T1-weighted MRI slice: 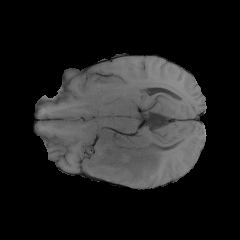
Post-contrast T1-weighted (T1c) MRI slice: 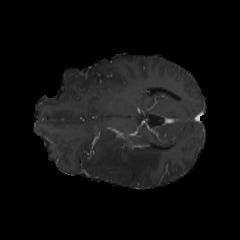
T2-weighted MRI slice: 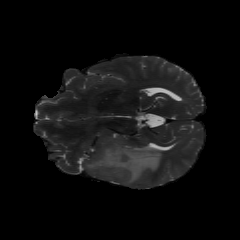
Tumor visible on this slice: yes